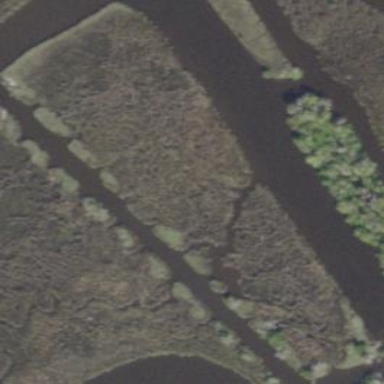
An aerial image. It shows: Wetland area.